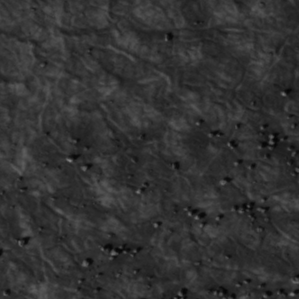
Label: non_frost